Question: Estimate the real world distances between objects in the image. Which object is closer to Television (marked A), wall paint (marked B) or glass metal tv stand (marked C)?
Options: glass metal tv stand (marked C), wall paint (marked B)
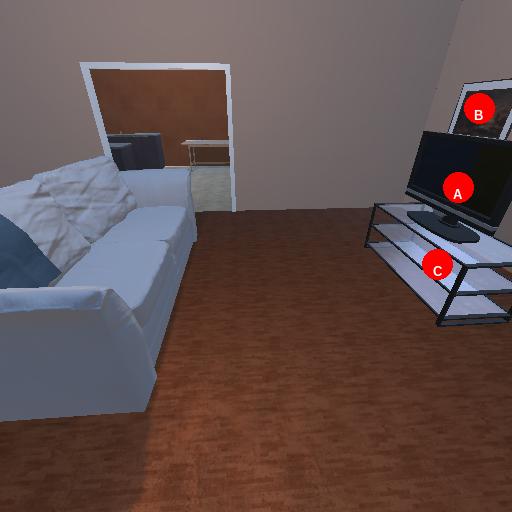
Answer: glass metal tv stand (marked C)